Question: This is my below code which is drawing a Circle within Circle and taking my current location as the center of the circle. And I am showing a Star Sign Marker on my current location.
Below code is working fine, but the only problem I am having is, the 'Star Sign Marker', it is not coming in the center of circle. I need my 'Star Sign Marker' '(android.R.drawable.star_on)' always in the center of the circle exactly.
'imageNames[0]' is the Center of the Circle (Star Sign Marker) in the below code.
Any suggestions will be of great help to me.
'''
@Override
public boolean draw(Canvas canvas, MapView mapView, boolean shadow, long when) {
super.draw(canvas, mapView, shadow);
Point screenPts = new Point();
mapView.getProjection().toPixels(pointToDraw, screenPts);
//--------------draw circle----------------------
Point pt = mapView.getProjection().toPixels(pointToDraw,screenPts);
Paint circlePaint = new Paint(Paint.ANTI_ALIAS_FLAG);
circlePaint.setColor(0x30000000);
circlePaint.setStyle(Style.FILL_AND_STROKE);
int totalCircle=4;
int radius=40;
int centerimagesize=13;
for (int i = 1; i <= totalCircle; i ++) {
canvas.drawCircle(screenPts.x,screenPts.y, i*radius, circlePaint);
canvas.drawBitmap(BitmapFactory.decodeResource(getResources(),imageNames[i]), ((screenPts.x)+(i*radius)),(screenPts.y), null);
}
canvas.drawBitmap(BitmapFactory.decodeResource(getResources(),imageNames[0]), (screenPts.x-(centerimagesize/2)),(screenPts.y-(centerimagesize/2)), null);
super.draw(canvas,mapView,shadow);
return true;
}
'''
Below is the screenshot which I am getting currently in my emulator. I need star sign always to be in the center of circle. I am running android 4.1

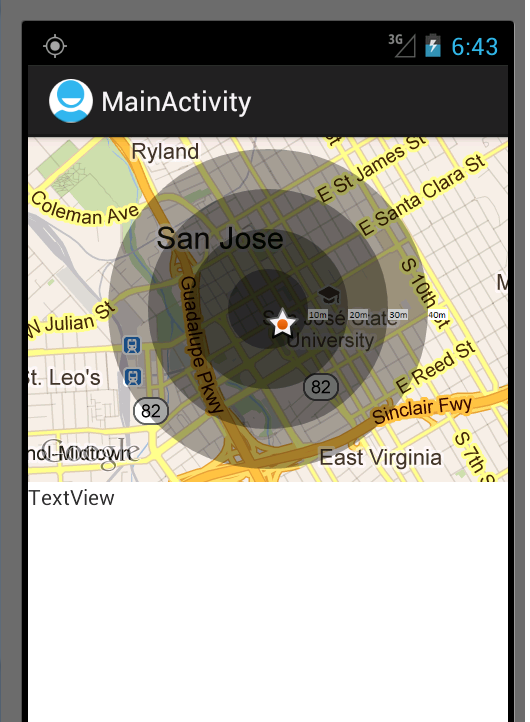
Answer: To me it seems like you forgot to take your markers size in account. You should probably start to draw somewhere like:
'''
screenPts.x - (centerimagesize + starSignWidth)/2
screenPts.y - (centerimagesize + starSignHeight)/2
'''
All you actually do is to tell the canvas to start drawing your markers top left corner in the middle of the screen. Which means that the star markers center won't be the same as your screens center.
The API for Canvas.drawBitmap(Bitmap bitmap, float left, float top, Paint paint) says:
> Draw the specified bitmap, with its top/left corner at (x,y)
<URL>
Which is exactly what you do. Your markers top left corner is in the middle of the screen.